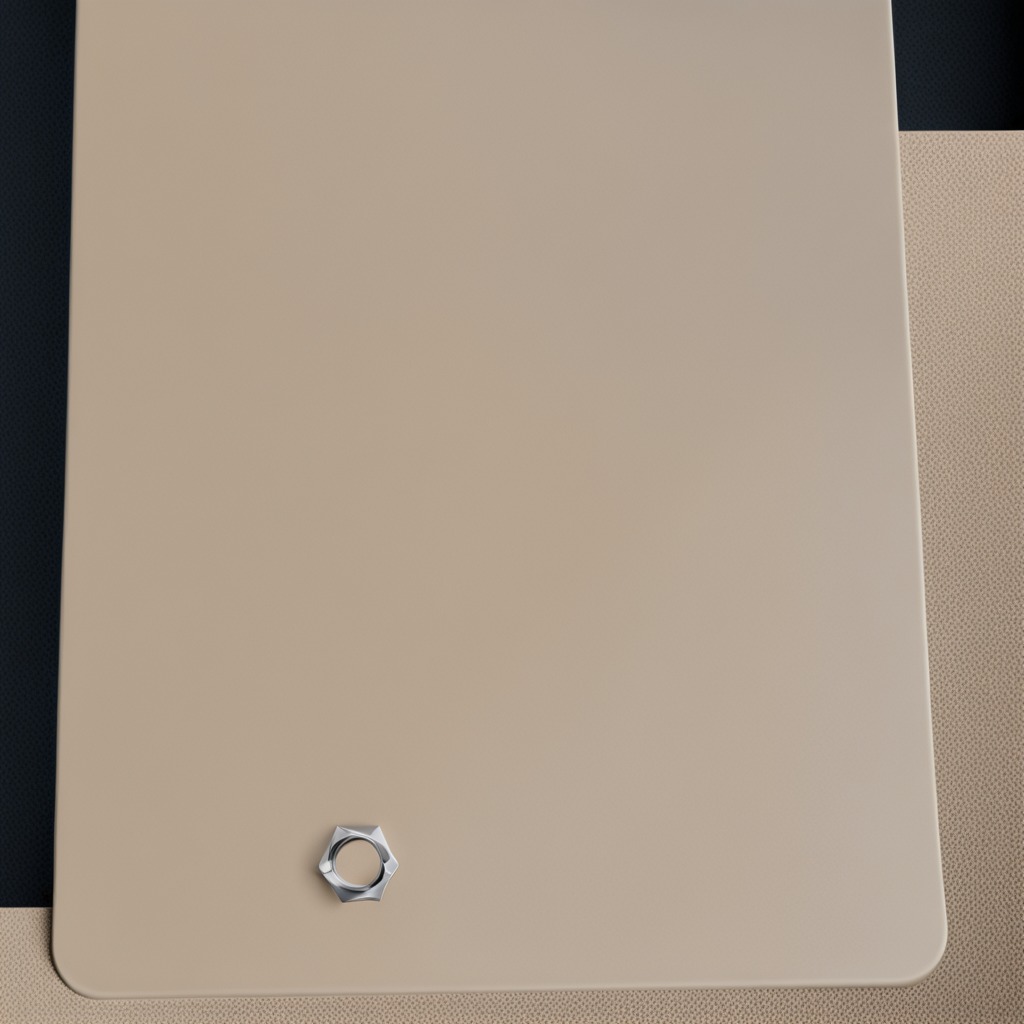
A metal nut is lying on the table.